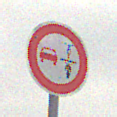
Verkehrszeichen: VerbotUeberholenEinspurigeFahrzeuge
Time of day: MorningAfternoon
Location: Outdoor (Nature)
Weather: Overcast
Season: Winter
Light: Natural